Question: There is currenlty padding on the left that is somehow added to the menu by refinery.

When inspected the element for 'header#header nav#menu' these are the CSS rules
'''
header#header nav#menu {
width: 100%;
max-width: 360px;
margin: 0px auto;
padding: 0px 6px;
}
'''
The '<ul>' had no rules. And the item menus are floated as
'''
header#header nav#menu ul li.first {
float: left;
}
header#header nav#menu ul li.last {
float: right;
}
'''
So how can I push the first item menu into place? It seems to be floating as far left as possible, but its parent container may somehow be interfering.
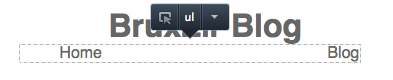
Answer: Try this:
'''
header#header nav#menu ul {
padding-left: 0;
}
'''
or
'''
header#header nav#menu ul {
margin-left: 0;
}
'''